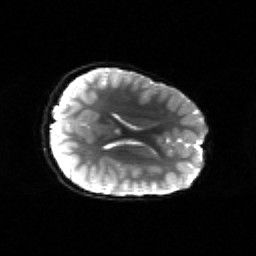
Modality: sbref
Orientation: axial
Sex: male
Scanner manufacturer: siemens
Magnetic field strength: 3 T
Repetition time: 5 s
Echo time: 0.071 s